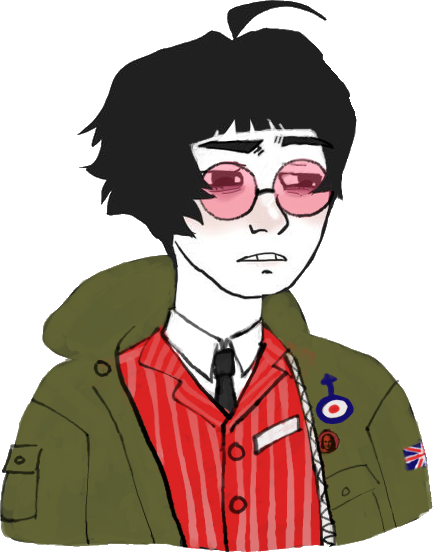
Label: 5_Twinkjak